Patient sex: M
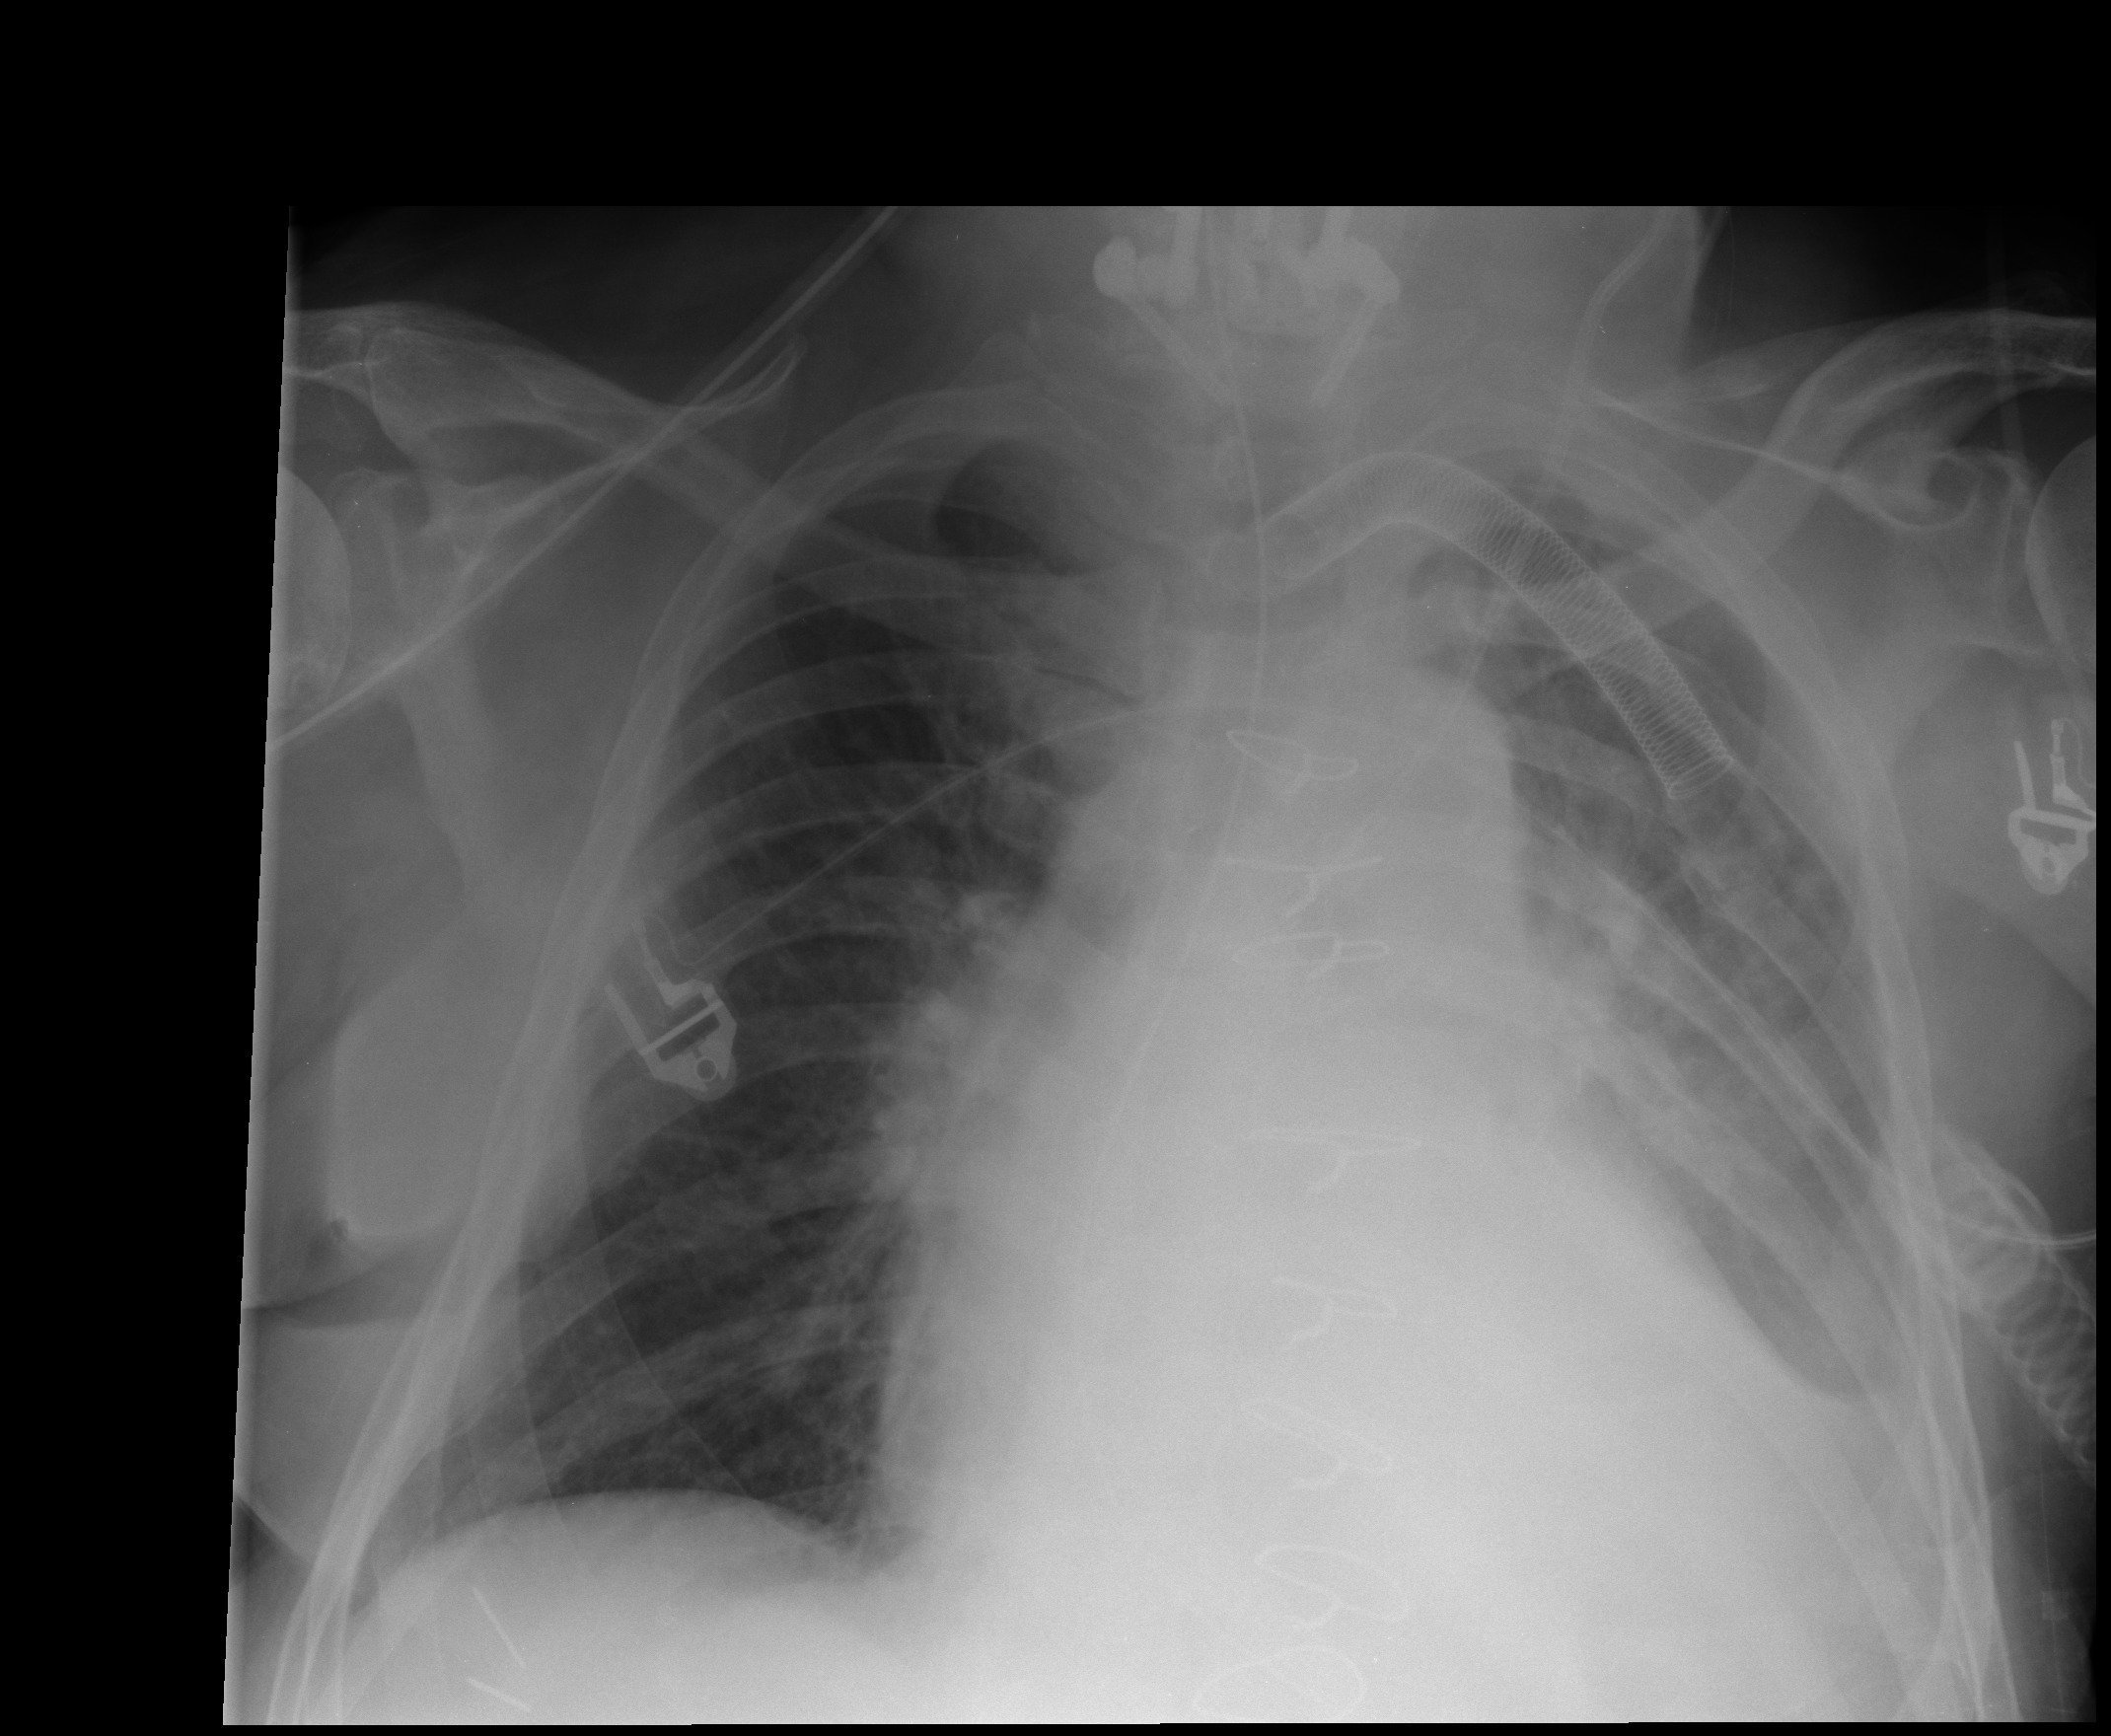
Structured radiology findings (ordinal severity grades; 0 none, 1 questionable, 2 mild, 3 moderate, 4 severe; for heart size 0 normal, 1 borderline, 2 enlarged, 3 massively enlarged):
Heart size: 2
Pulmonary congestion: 3
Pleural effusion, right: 0
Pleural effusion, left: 3
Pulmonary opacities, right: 0
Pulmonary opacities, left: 1
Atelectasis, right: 2
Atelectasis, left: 3